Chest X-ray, PA view. Patient: 47 years old, sex M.
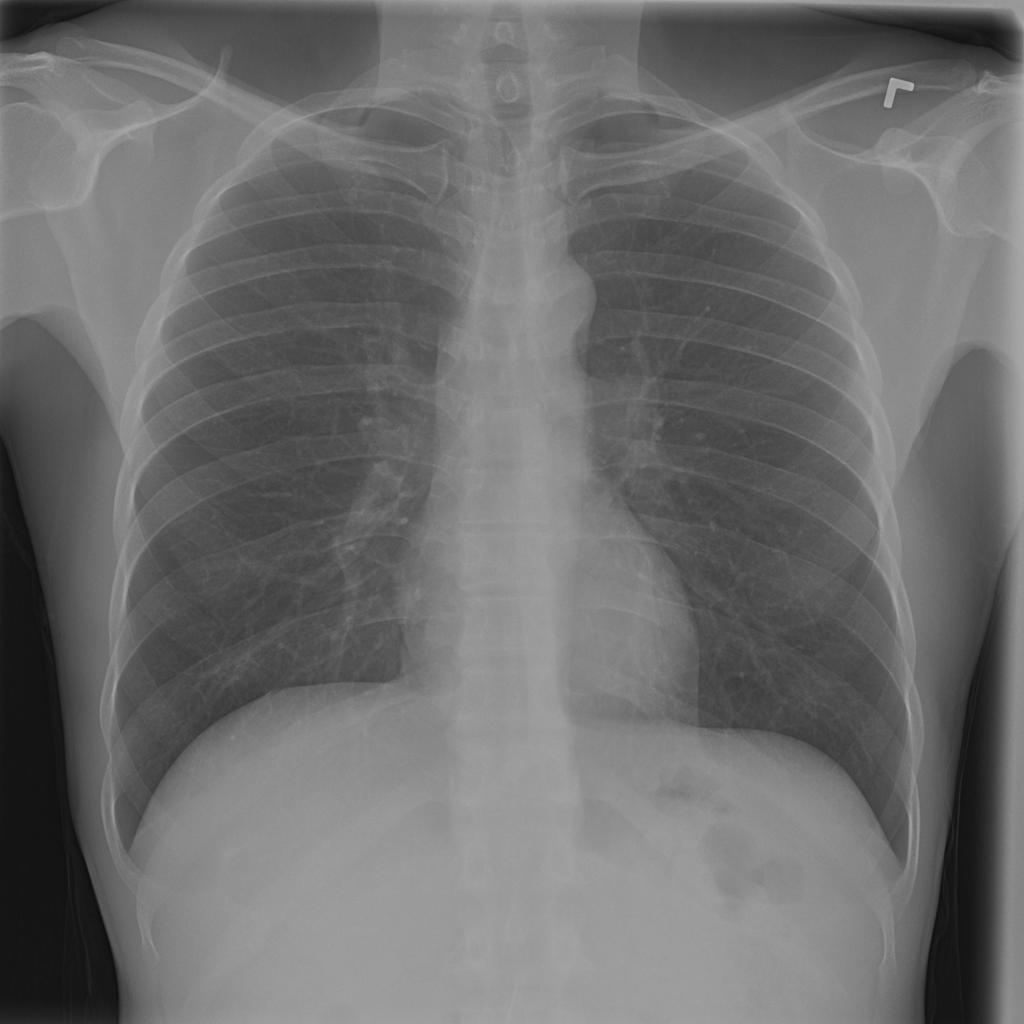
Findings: No Finding